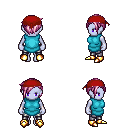
a pixel art fantasy rpg character, female body template, dark elf, purple skin, teal tunic, metal pants, pink pixie cut hairstyle, red bandana, gold boots, four views (front, back, left, right), 2x2 character sprite sheet, small pixel art, hard edges, no anti-aliasing